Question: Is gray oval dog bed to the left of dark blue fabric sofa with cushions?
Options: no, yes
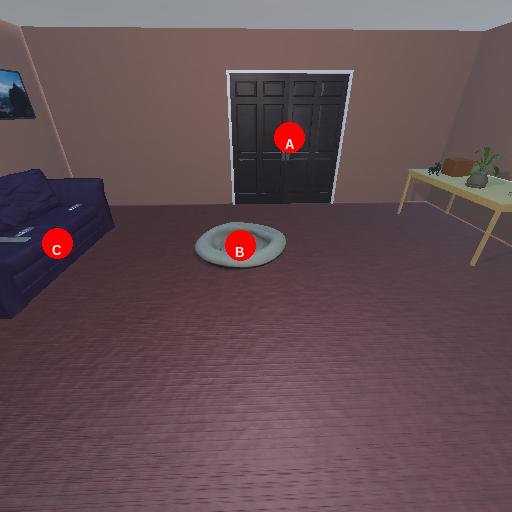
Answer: no